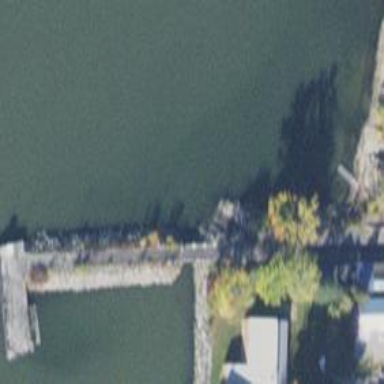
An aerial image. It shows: Pier with mooring facilities.